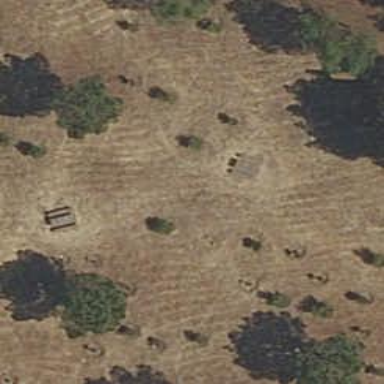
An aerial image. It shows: Picnic table located in leisure land area.